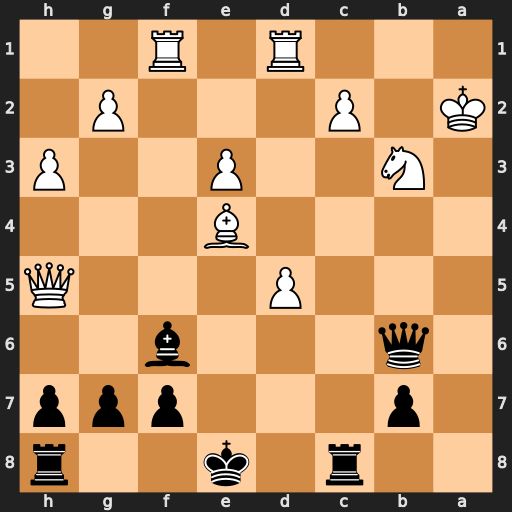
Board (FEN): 2r1k2r/1p3ppp/1q3b2/3P3Q/4B3/1N2P2P/K1P3P1/3R1R2
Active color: b
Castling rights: k
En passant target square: -
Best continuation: Ra8+ Kb1 Ra1#